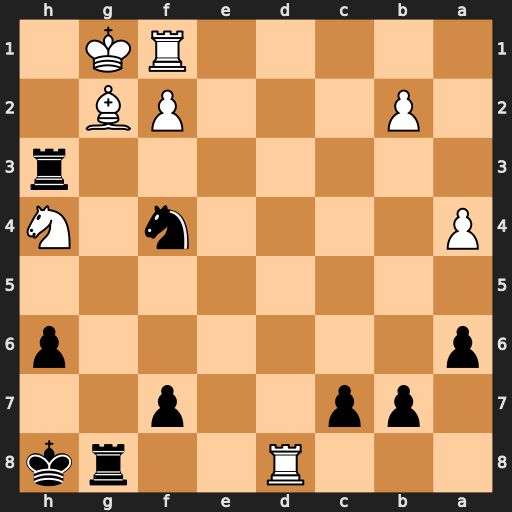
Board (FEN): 3R2rk/1pp2p2/p6p/8/P4n1N/7r/1P3PB1/5RK1
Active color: b
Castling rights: -
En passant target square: -
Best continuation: Ne2#